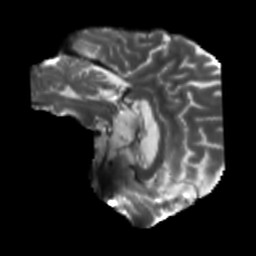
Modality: T2w
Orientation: sagittal
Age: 47
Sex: male
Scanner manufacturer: siemens
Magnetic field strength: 3 T
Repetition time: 5.47 s
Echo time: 0.0854 s